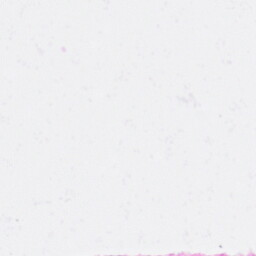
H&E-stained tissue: Heart